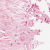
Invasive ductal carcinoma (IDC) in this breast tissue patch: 0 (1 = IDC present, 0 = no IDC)